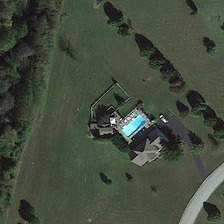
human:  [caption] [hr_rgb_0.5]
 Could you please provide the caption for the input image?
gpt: a building with swimming pool is surrounded by sparse green trees and meadows .

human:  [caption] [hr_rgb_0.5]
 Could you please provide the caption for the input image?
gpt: a building with swimming pool is surrounded by sparse green trees and meadows .

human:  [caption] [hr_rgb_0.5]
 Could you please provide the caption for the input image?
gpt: a building with swimming pool is surrounded by sparse green trees and meadows .

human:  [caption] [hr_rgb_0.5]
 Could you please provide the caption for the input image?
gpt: a building with swimming pool is surrounded by sparse green trees and meadows .

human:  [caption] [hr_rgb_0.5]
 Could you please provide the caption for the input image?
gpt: a building with swimming pool is surrounded by sparse green trees and meadows .